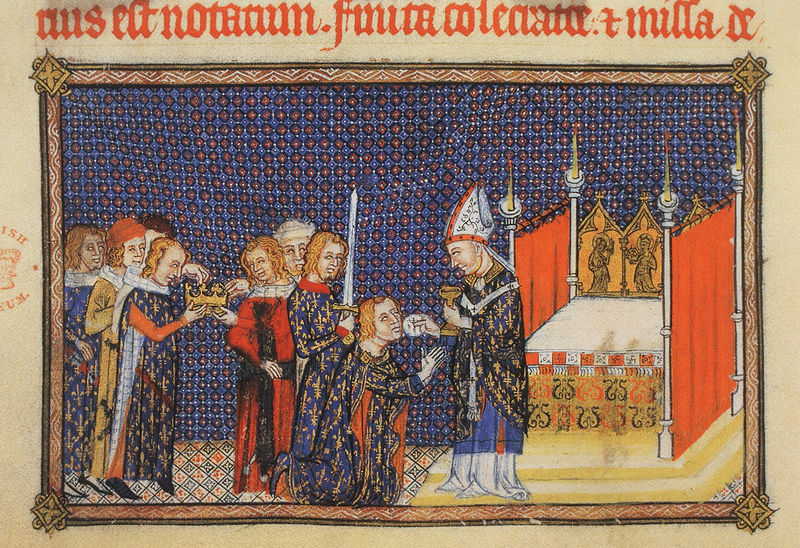
Titel: Buch zur Krönung Charles V von Frankreich/ Coronation Book of Charles V of France
Institution: British Library
Schlagwörter: blau, weiß, menschen, ausschnitt, bunt, frau, männer, stuhl, rot, bibel, rahmen, gewand, gold, kelch, borte, krone, schrift, bischof, könig, papst, thron, buch, kloster, schwert, text, altar, fries, grab, mittelalter, hostie, krönung, mitra, latein, leib christi, buchmalerei, abt, gaben, stundenbuch, knone